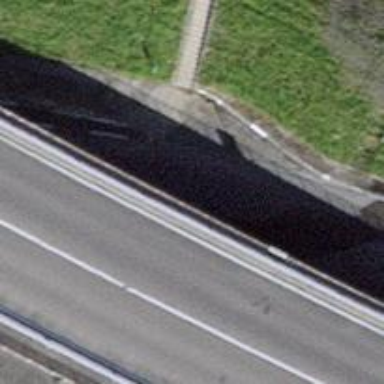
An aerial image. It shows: Road with steps.